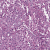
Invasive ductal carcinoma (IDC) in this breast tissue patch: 1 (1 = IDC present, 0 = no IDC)